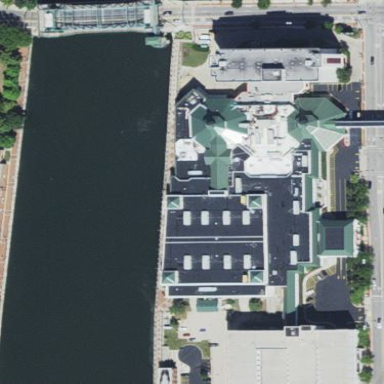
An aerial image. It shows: Commercial building that houses casino.